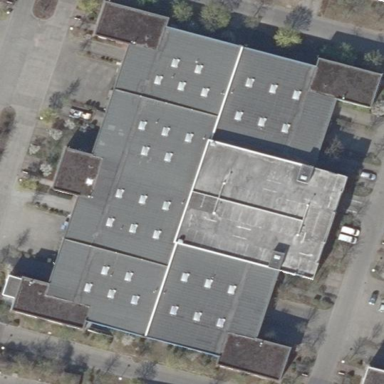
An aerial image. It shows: Flat-roofed building.